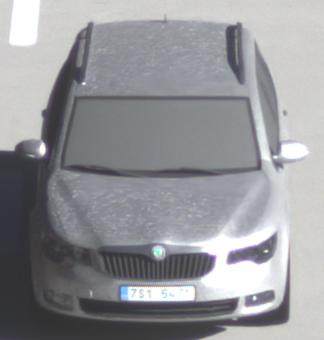
Make: Skoda
Model: Superb Combi 1.4 TSI
Detailed model: Superb (II) Combi
Model produced from: 2010/01
Model produced until: 2011/10
Doors: 5
Color: white
Road condition: dry road
Daytime: morning or afternoon
Contrast: high contrast